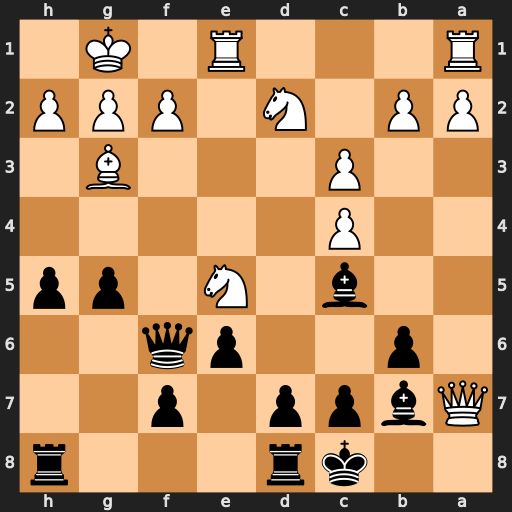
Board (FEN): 2kr3r/Qbpp1p2/1p2pq2/2b1N1pp/2P5/2P3B1/PP1N1PPP/R3R1K1
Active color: b
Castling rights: -
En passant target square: -
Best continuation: h4 Ne4 Qf5 Nxc5 bxc5 Ng6 fxg6